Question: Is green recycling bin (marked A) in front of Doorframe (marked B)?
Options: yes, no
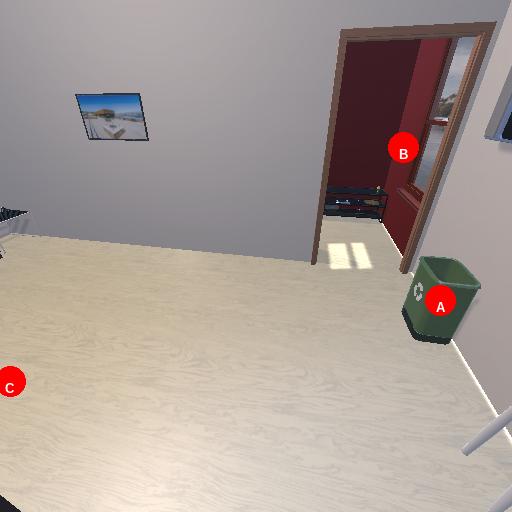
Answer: yes